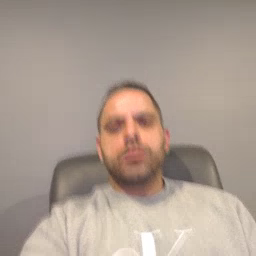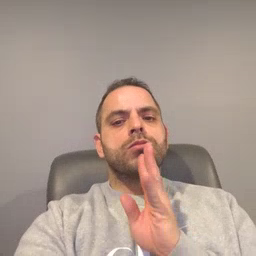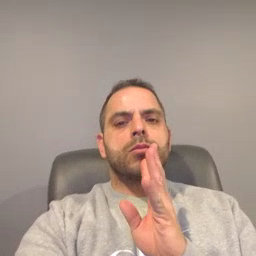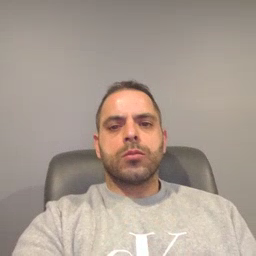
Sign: talk